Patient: sex F, age 60
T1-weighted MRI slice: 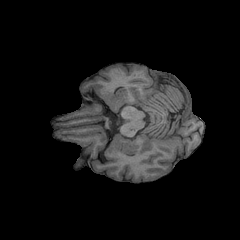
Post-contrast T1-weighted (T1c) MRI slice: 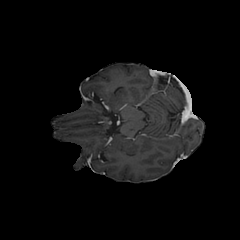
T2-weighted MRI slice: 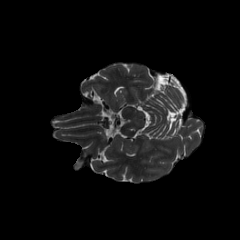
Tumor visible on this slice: no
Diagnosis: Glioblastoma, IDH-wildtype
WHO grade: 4